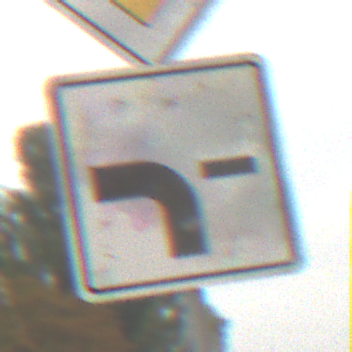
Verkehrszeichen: VerlaufVorfahrtsstrasse6
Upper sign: Vorfahrtsstrasse
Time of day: MorningAfternoon
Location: Outdoor (Suburban)
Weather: Overcast
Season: NotSpecified
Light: Natural